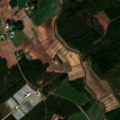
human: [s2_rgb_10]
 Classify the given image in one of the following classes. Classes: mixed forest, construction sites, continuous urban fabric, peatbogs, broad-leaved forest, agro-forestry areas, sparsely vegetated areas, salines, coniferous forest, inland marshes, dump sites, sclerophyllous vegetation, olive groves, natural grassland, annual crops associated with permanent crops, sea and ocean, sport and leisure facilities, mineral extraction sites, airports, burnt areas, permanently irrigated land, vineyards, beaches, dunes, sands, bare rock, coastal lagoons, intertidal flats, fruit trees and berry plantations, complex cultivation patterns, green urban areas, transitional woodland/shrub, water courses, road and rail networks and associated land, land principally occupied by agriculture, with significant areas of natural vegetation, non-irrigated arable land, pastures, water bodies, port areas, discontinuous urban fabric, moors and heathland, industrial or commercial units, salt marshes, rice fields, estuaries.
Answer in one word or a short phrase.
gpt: non-irrigated arable land, land principally occupied by agriculture, with significant areas of natural vegetation, coniferous forest, mixed forest